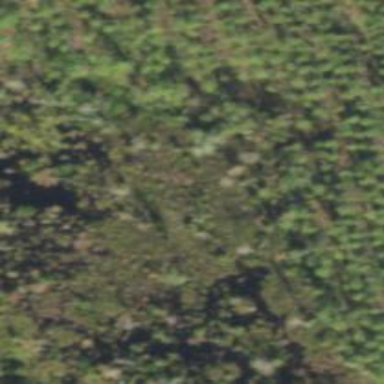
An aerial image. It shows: Swampy wetland area.